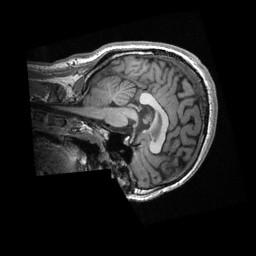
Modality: T1w
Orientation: sagittal
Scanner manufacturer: ge
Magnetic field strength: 3 T
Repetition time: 0.007744 s
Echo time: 0.002948 s